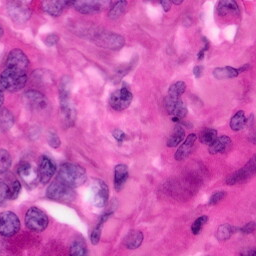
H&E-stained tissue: Pancreatic